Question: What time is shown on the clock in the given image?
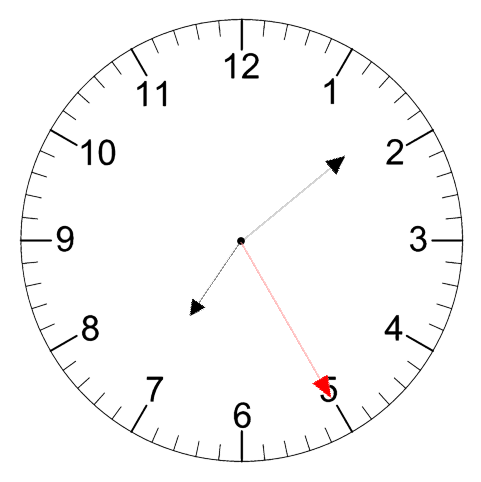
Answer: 07:08:25